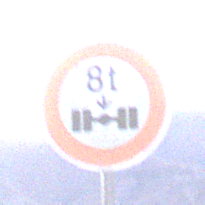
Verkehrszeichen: TatsaechlicheAchslast
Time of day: Dusk
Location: Outdoor (Nature)
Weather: Clear
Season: NotSpecified
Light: Natural